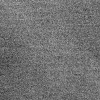
Atmospheric dust classification: dusty